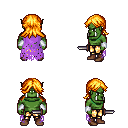
a pixel art fantasy rpg character, male body template, orc, green skin, maroon tattered cape, gold greaves, light blonde loose hair, white cloth bracers, brown shoes, dagger, four views (front, back, left, right), 2x2 character sprite sheet, small pixel art, hard edges, no anti-aliasing